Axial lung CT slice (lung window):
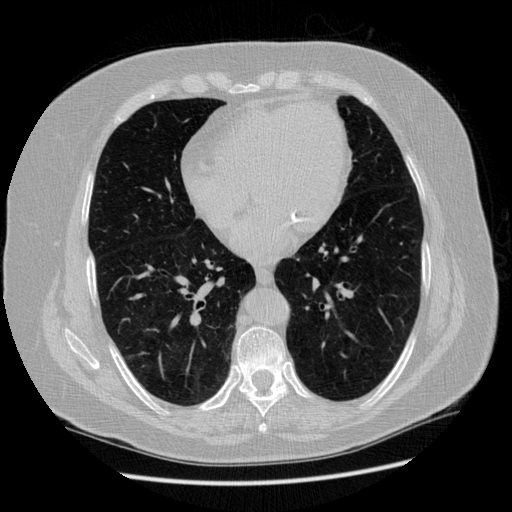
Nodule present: no